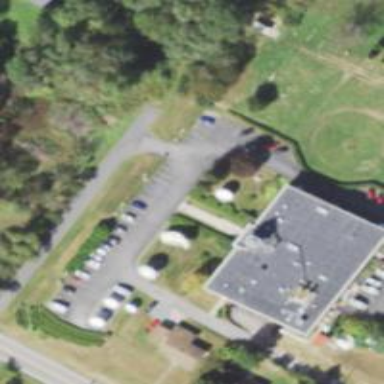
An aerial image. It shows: Television studio building.